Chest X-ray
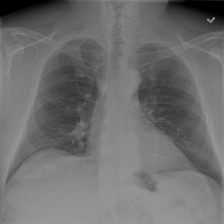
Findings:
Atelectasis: negative
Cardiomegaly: negative
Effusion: negative
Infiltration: negative
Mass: negative
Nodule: negative
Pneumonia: negative
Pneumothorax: negative
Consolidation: negative
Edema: negative
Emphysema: negative
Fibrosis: negative
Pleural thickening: negative
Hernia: negative